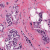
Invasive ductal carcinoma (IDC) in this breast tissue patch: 1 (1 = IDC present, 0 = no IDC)